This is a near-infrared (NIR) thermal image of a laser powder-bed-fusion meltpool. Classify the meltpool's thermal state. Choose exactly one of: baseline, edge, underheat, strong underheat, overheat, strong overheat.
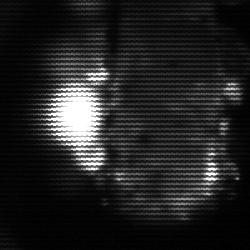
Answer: strong underheat